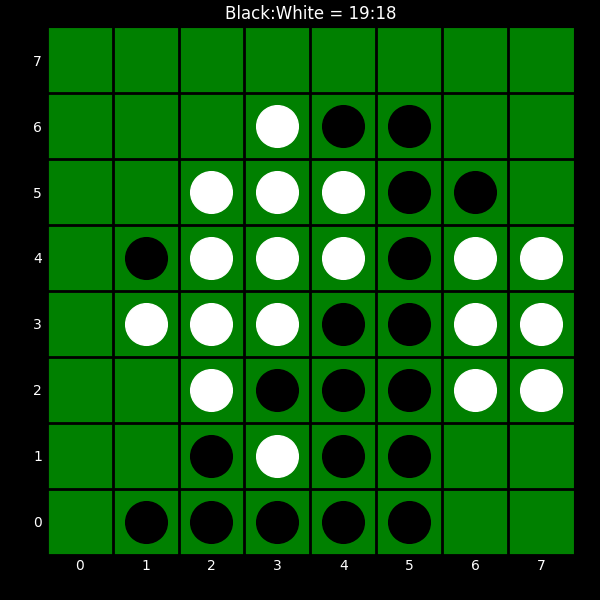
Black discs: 19
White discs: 18